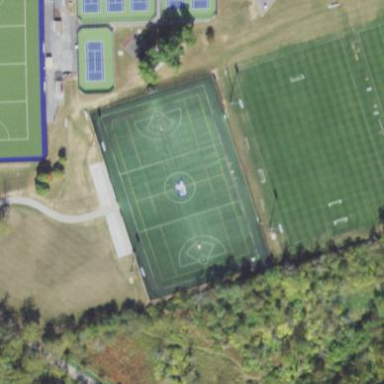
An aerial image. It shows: Pitch designated for lacrosse and field hockey sports.